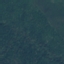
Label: Forest